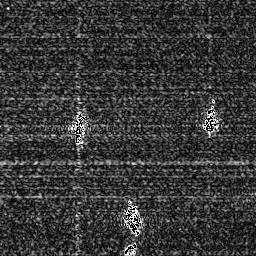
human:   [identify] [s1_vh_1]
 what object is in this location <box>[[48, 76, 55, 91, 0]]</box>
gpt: <ref>1 medium ship at the bottom</ref>

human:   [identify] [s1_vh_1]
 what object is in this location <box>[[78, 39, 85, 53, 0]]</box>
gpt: <ref>1 medium ship at the right</ref>